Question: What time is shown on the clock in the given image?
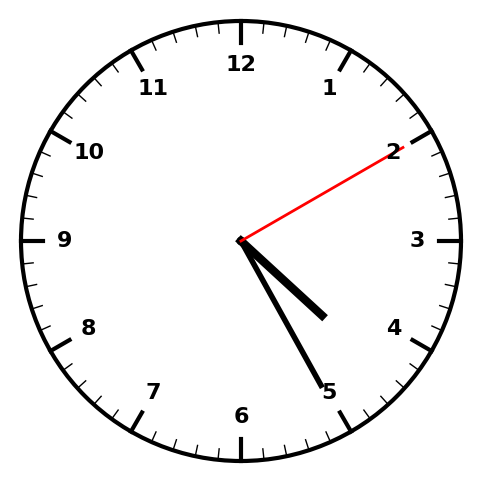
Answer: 04:25:10